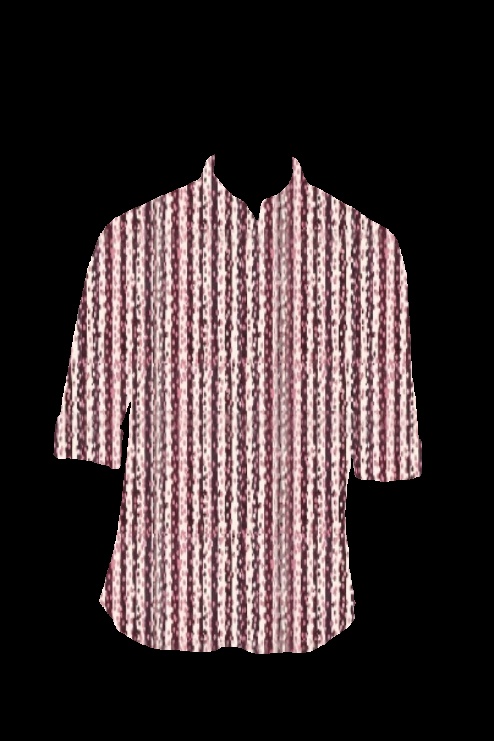
pink multi stripe tee